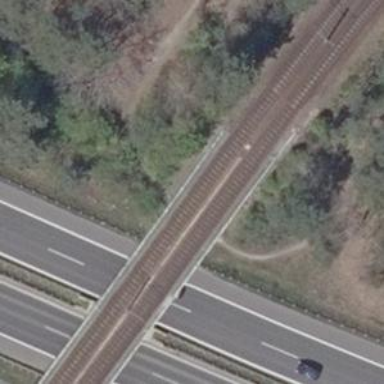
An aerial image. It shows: Tram bridge with electrified contact lines.